Question: I'm developing an iOS 5.0+ app with latest SDK.
I want to do something similar to

I want to know how to nest radial gradients.
This is my code now:
'''
- (void)drawLayer:(CALayer *)layer inContext:(CGContextRef)context
{
_innerColor = [UIColor yellowColor];
_outerColor = [UIColor redColor];
CGContextSetAllowsAntialiasing(context, true);
CGContextSetShouldAntialias(context, true);
CGFloat graWidth = layer.frame.size.width / 2;
CGFloat graHeight = layer.frame.size.height / 2;
CGFloat firstGlossLocation = 0.0f;
CGFloat outterPercent = 0.0f;
if (_isUnSelected)
{
firstGlossLocation = 0.7f;
outterPercent = graWidth * 0.0f;
}
else
{
firstGlossLocation = 0.0f;
outterPercent = graWidth * 0.25f;
}
CGColorSpaceRef colorSpace = CGColorSpaceCreateDeviceRGB();
CGFloat iRed = 0.0, iGreen = 0.0, iBlue = 0.0, iAlpha =0.0;
[_innerColor getRed:&iRed green:&iGreen blue:&iBlue alpha:&iAlpha];
CGFloat oRed = 0.0, oGreen = 0.0, oBlue = 0.0, oAlpha =0.0;
[_outerColor getRed:&oRed green:&oGreen blue:&oBlue alpha:&oAlpha];
CGFloat gradientColors[] = {
oRed, oGreen, oBlue, oAlpha,
iRed, iGreen, iBlue, iAlpha
};
// We have to change first value when user taps over the Guage.
// The second one must one to fill the entire Gauge.
CGFloat glossLocations[] = {firstGlossLocation, 1};
CGGradientRef ballGradient = CGGradientCreateWithColorComponents(colorSpace, gradientColors, glossLocations, 2);
CGContextAddEllipseInRect(context, CGRectMake(0, 0, graWidth*2, graHeight*2));
CGContextClip(context);
CGPoint startPoint = CGPointMake(graWidth, graHeight);
CGPoint endPoint = CGPointMake(graWidth, graHeight);
CGContextDrawRadialGradient(context, ballGradient, startPoint, 0, endPoint, graWidth - outterPercent, kCGGradientDrawsAfterEndLocation);
CGContextDrawPath(context, kCGPathStroke);
}
'''
I want to draw a second gradient when '_isUnSelected' is 'NO'.
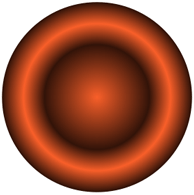
Answer: You do not need a "second nested gradient" in order to draw the gradient shown in your illustration. That is gradient. A gradient can have multiple colors at multiple locations, and that is what we are seeing in that illustration. It appears to have four colors/points.
So, when the drawing needs to change, just replace the first gradient (your simple two-point gradient) with the second gradient (with four colors/points) and versa.